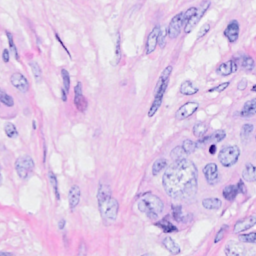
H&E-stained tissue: Breast